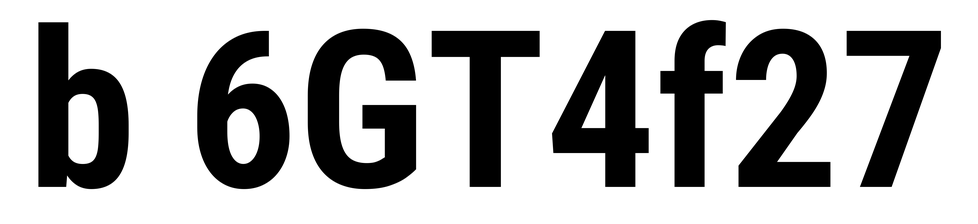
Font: Roboto_Condensed_Bold